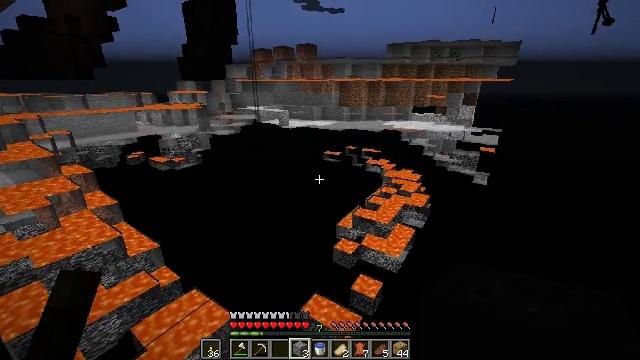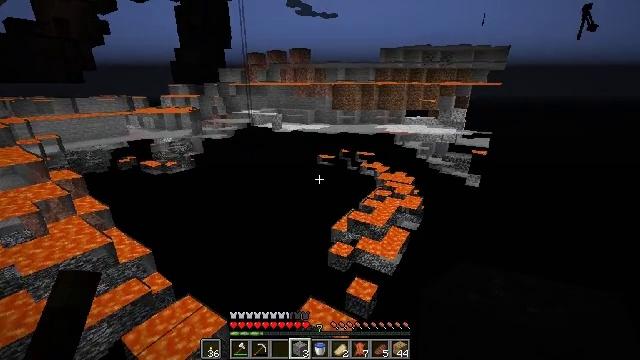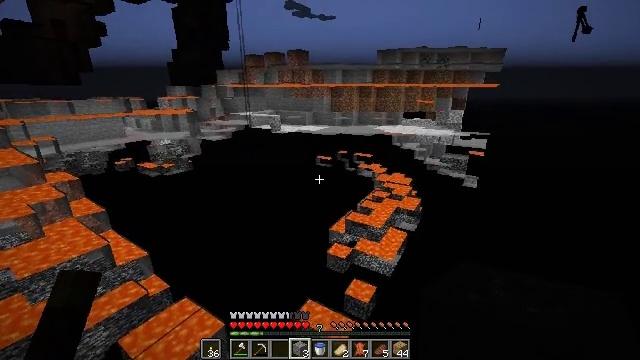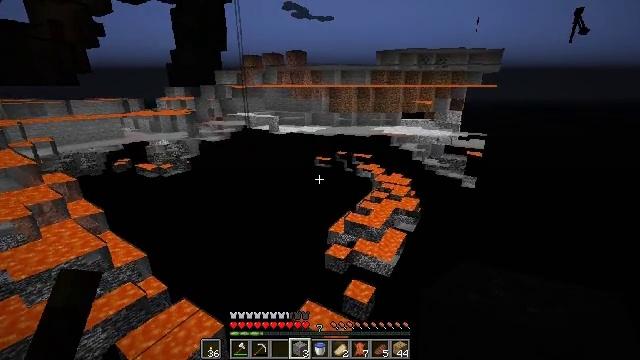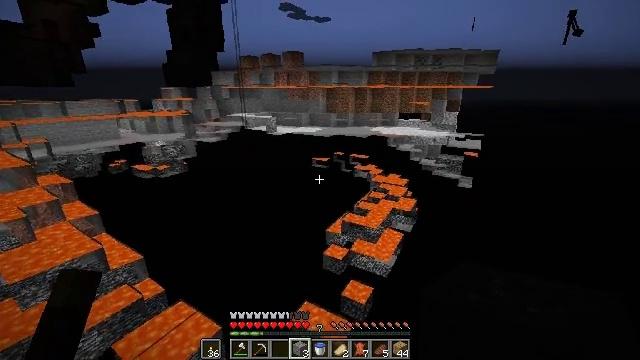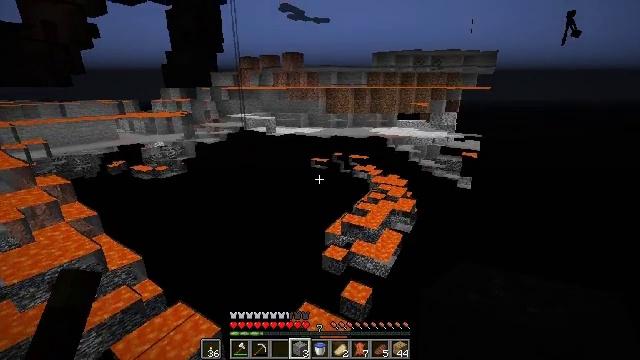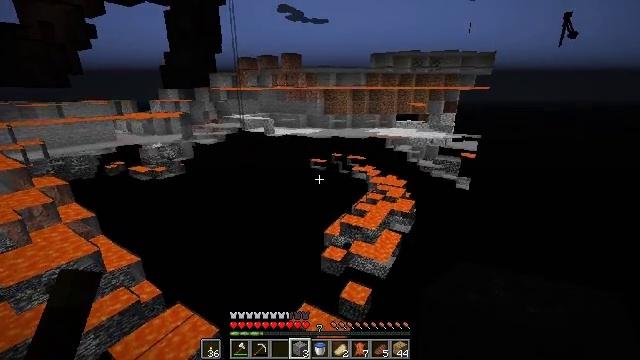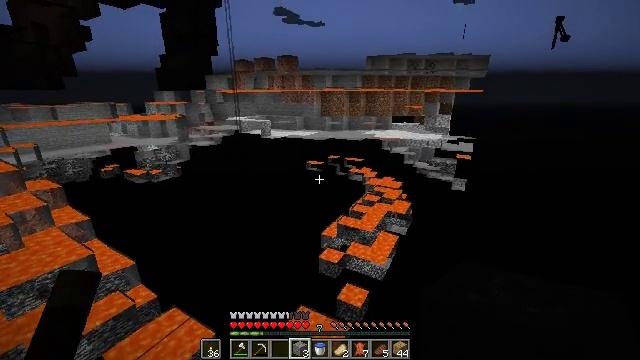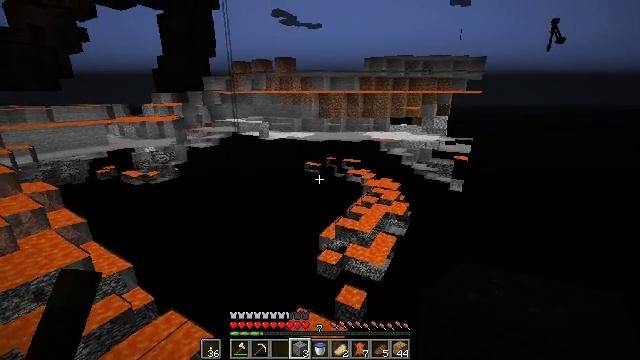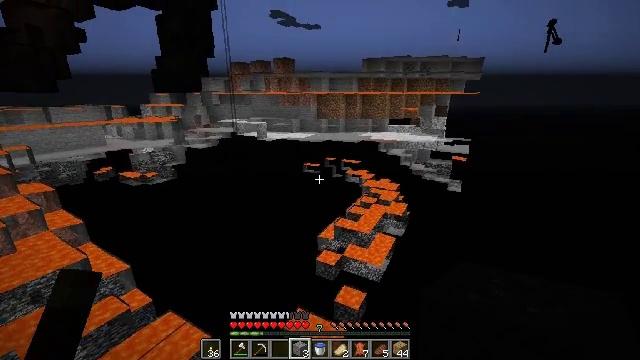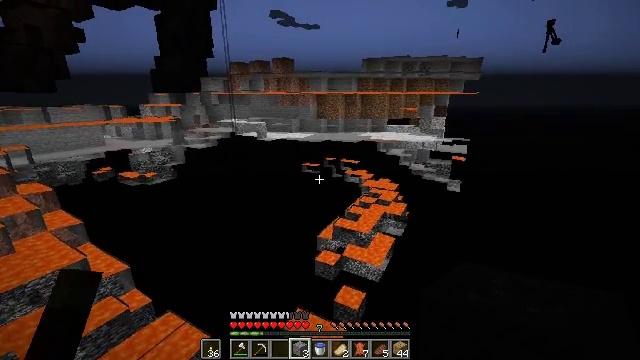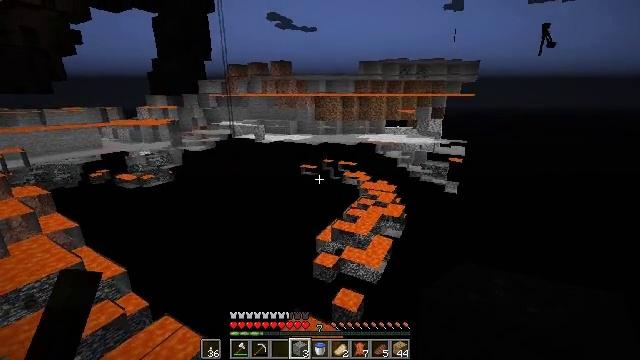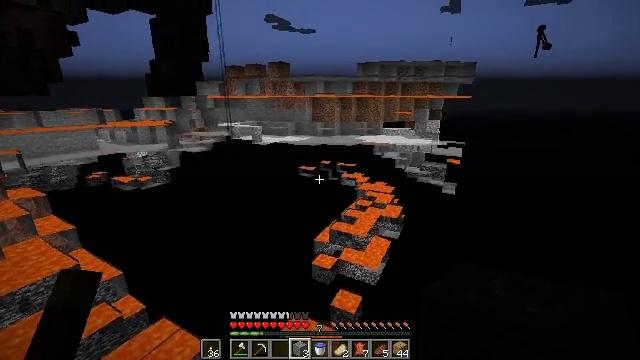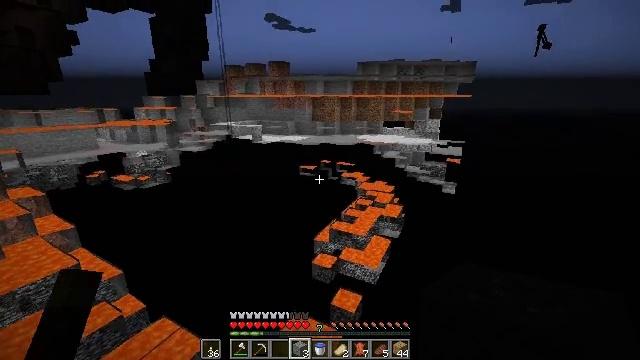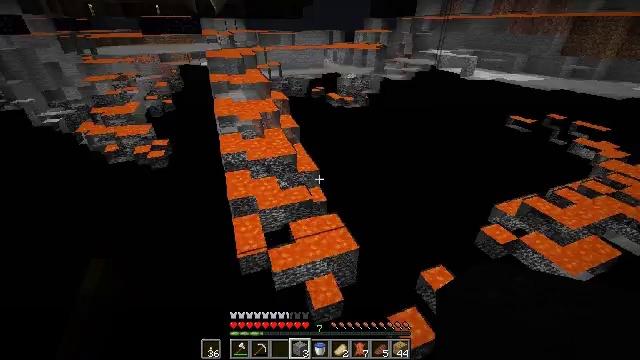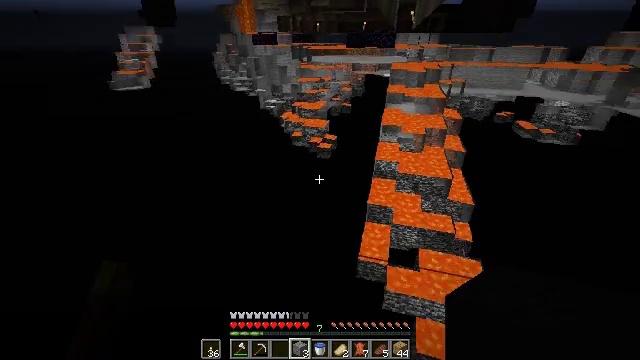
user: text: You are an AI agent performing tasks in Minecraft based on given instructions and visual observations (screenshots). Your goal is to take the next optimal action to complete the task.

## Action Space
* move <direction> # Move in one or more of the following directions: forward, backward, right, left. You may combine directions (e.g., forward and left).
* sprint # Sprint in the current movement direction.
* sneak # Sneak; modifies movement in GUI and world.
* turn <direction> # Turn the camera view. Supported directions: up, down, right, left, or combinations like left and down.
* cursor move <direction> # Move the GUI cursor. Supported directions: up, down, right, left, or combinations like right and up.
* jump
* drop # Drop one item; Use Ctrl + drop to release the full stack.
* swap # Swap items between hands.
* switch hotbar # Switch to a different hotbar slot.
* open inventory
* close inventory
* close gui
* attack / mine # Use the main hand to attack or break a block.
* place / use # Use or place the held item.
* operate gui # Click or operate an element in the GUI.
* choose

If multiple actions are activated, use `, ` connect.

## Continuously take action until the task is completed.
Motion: motion action
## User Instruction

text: Remove the existing composter.
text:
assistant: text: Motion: turn right
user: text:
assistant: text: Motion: no_op
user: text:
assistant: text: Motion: no_op
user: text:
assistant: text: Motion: no_op
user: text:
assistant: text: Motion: no_op
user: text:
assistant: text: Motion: no_op
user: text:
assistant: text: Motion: no_op
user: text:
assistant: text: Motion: no_op
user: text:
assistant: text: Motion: no_op
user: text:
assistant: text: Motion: no_op
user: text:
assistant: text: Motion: no_op
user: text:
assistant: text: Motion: no_op
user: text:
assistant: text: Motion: no_op
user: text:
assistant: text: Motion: turn left and down
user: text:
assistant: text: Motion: turn left and up
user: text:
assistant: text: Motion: turn left and up
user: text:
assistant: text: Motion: no_op
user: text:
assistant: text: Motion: turn up
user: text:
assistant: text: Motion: no_op
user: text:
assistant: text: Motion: no_op
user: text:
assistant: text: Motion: no_op
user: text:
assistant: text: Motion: no_op
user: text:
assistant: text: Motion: no_op
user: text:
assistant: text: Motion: no_op
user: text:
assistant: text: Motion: no_op
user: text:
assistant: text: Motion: no_op
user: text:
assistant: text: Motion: no_op
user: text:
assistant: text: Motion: no_op
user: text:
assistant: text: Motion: no_op
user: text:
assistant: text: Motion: turn right